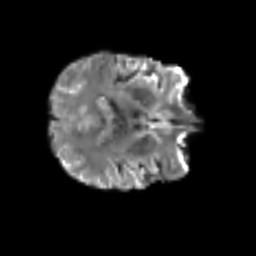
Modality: T2w
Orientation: axial
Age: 58
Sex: male
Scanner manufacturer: siemens
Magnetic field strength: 3 T
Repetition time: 6.1 s
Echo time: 0.101 s